Question: This is my table structure

I tried this before posting this question :
'''
select x.col1,x.col2 from
(
(select A from #t union all select C from #t) col1,
(select B from #t union all select D from #t) col2
)as x
'''
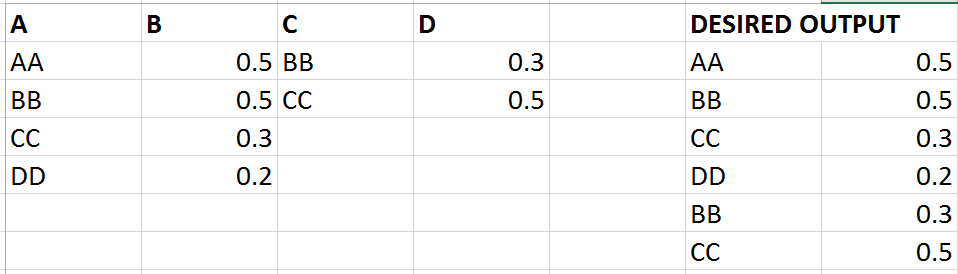
Answer: You can try like this.
'''
Select A,B FROM #T
UNION ALL
Select C,D FROM #T WHERE C is not null
'''